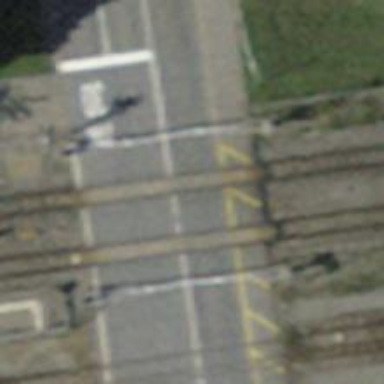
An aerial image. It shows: Level crossing with double half barrier.